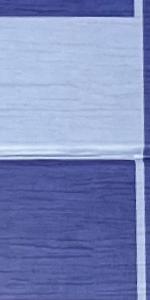
Label: Empty